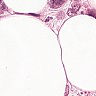
Metastatic tissue present: yes